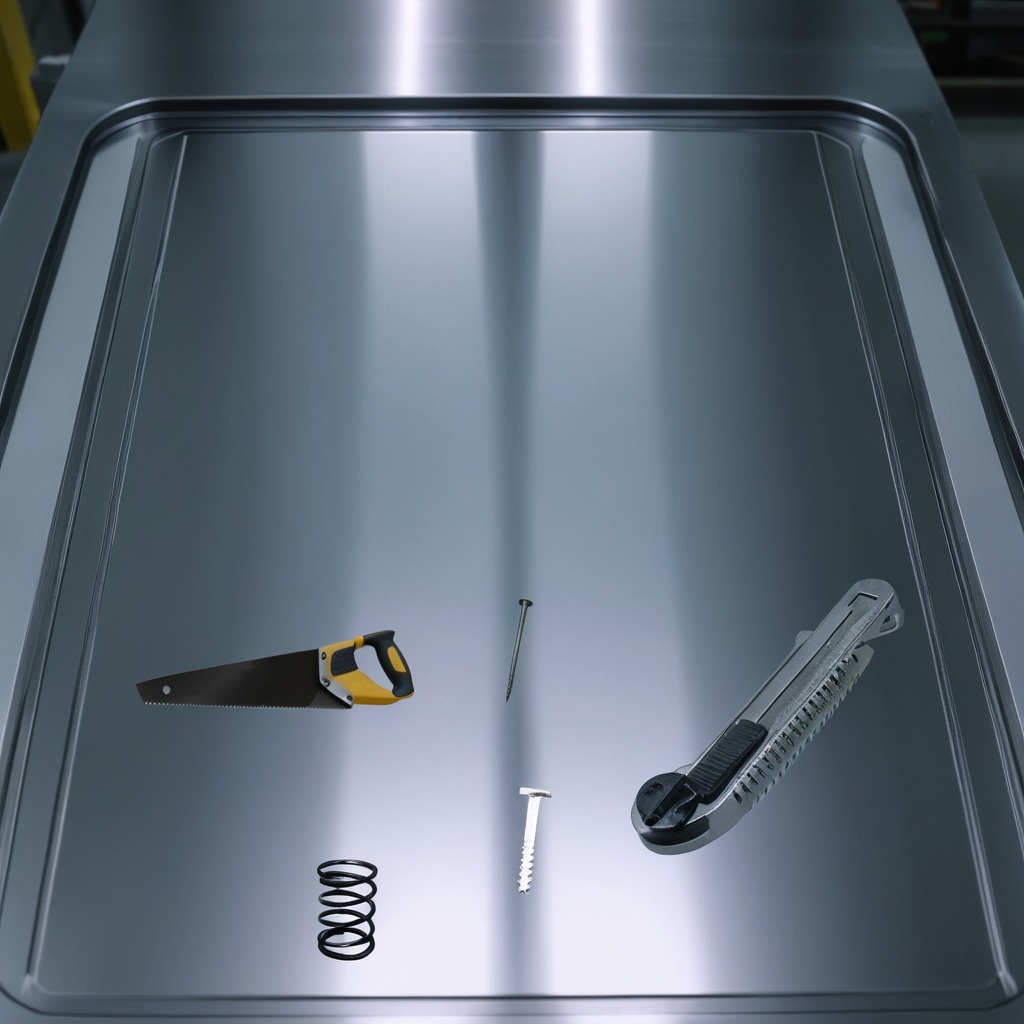
A metal saw, a metal machine screw, a coiled metal spring, and a utility knife are lying on the metal table.